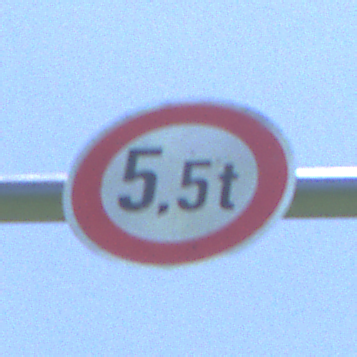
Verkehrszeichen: TatsaechlicheMasse
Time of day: Midday
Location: Outdoor (Nature)
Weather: Clear
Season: Summer
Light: Natural